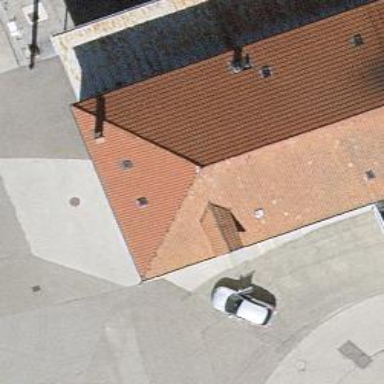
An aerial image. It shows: Post office.